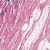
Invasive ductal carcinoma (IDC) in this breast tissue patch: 1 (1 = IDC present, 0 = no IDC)